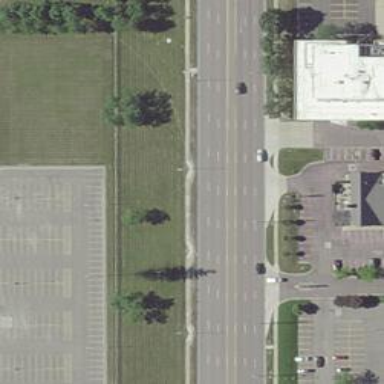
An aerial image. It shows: Primary highway with separate asphalt sidewalks.